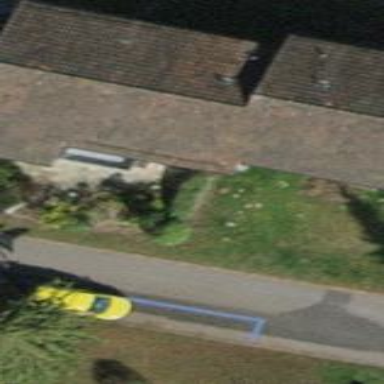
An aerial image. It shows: Pitched roof building.